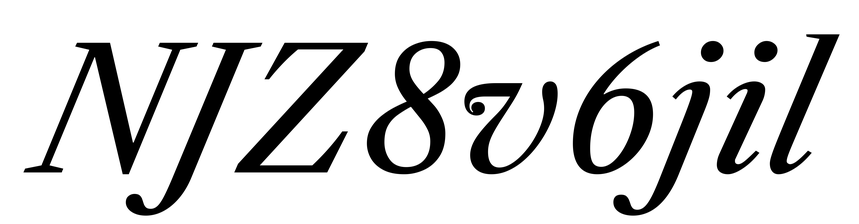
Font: LibreCaslonText-Italic_Italic